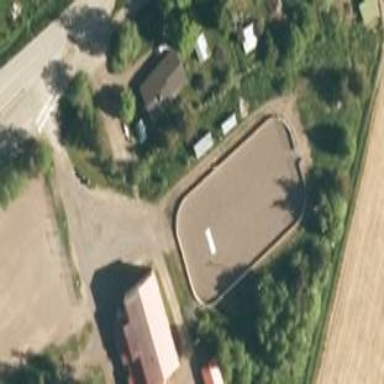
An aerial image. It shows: Ice hockey pitch for leisure sports.